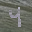
Label: 4